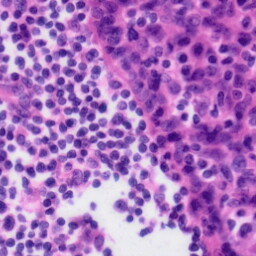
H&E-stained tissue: Tonsil